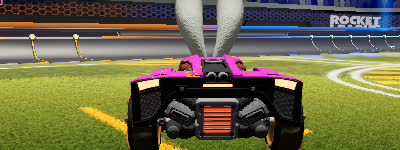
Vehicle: breakout